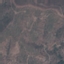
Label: HerbaceousVegetation